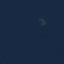
Land use / land cover class: SeaLake